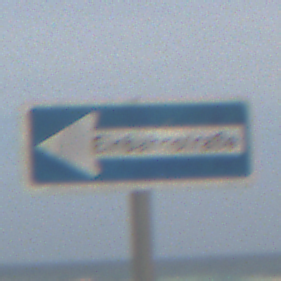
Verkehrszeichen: EinbahnstrasseLinksweisend
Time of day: MorningAfternoon
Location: Outdoor (Suburban)
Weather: PartlyCloudy
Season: NotSpecified
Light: Natural